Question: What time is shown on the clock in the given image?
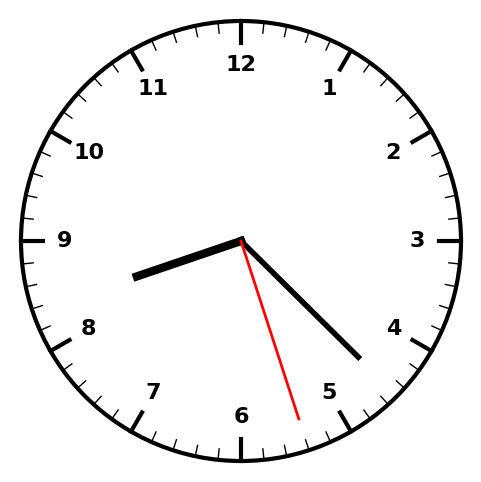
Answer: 08:22:27